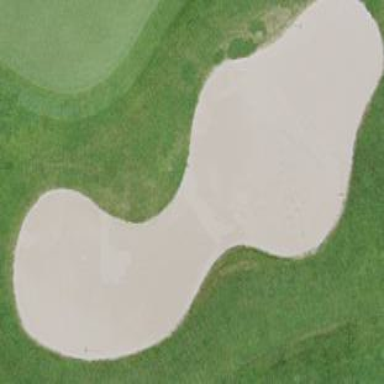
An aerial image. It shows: Golf bunker filled with natural sand.